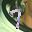
Label: 7